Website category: sports
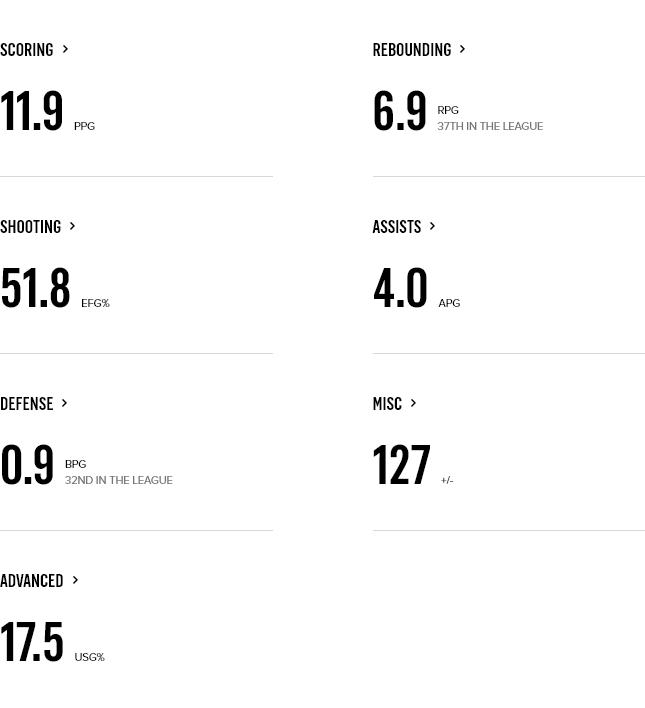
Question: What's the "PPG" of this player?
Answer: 11.9

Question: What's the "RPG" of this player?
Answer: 6.9

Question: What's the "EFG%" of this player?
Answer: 51.8

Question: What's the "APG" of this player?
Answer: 4.0

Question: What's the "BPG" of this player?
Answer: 0.9

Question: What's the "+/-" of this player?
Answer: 127

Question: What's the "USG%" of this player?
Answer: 17.5

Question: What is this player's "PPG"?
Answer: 11.9

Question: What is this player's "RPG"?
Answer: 6.9

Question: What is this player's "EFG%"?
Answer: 51.8

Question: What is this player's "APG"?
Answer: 4.0

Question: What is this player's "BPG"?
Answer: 0.9

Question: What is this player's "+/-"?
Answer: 127

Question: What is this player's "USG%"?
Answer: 17.5

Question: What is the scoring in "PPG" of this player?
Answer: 11.9

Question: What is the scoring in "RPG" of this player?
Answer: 6.9

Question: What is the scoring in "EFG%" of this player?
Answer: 51.8

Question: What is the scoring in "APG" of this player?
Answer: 4.0

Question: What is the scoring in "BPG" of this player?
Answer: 0.9

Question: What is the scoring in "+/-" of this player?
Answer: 127

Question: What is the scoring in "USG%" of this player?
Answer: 17.5

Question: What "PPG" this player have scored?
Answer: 11.9

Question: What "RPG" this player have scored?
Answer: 6.9

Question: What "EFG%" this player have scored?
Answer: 51.8

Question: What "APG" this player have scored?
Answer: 4.0

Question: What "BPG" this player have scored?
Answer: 0.9

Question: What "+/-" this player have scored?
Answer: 127

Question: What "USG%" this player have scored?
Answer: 17.5

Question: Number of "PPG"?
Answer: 11.9

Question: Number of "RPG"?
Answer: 6.9

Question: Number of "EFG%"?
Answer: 51.8

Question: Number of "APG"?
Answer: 4.0

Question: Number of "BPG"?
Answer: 0.9

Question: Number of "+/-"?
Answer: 127

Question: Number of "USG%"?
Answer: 17.5

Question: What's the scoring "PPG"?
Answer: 11.9

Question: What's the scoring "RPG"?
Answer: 6.9

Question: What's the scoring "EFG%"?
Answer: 51.8

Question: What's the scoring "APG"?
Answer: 4.0

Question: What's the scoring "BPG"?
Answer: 0.9

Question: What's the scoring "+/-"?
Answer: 127

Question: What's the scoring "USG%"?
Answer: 17.5